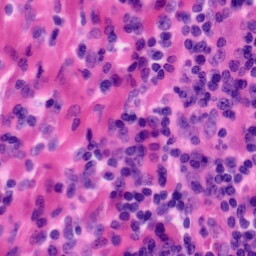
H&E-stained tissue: Tonsil